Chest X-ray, AP view. Patient: 37 years old, sex F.
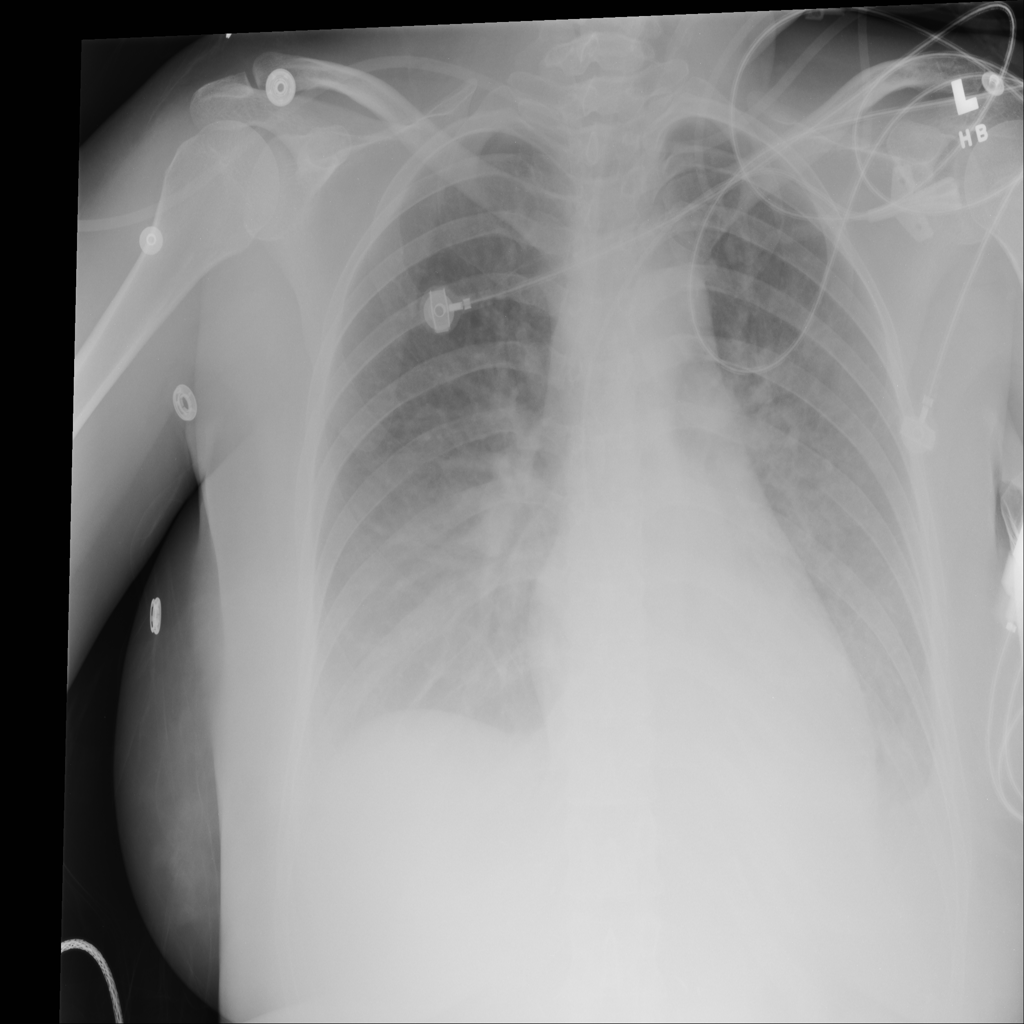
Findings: Atelectasis, Effusion, Infiltration